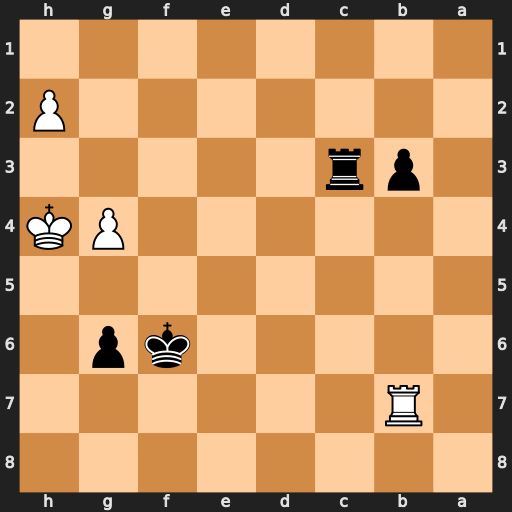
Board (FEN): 8/1R6/5kp1/8/6PK/1pr5/7P/8
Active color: b
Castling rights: -
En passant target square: -
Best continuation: g5+ Kh5 Rh3#